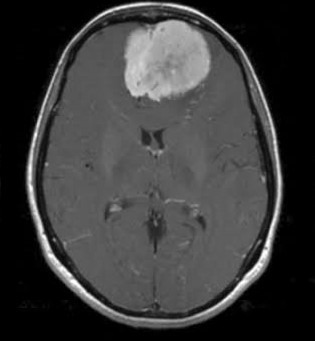
Label: meningioma